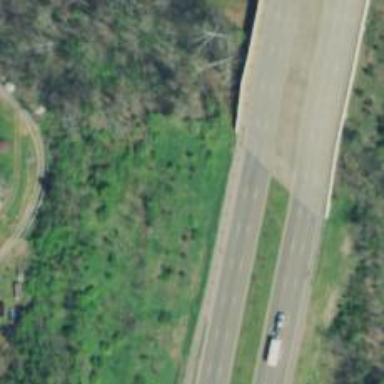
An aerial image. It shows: Primary highway with bridge.